Question: I am new to MVC. While working with MVC4 application. I am getting following errors in view(see screenshot for details). I have following code in controller action method.
'''
public ActionResult ShowData()
{
IEnumerable<object> data = AccountMaster.GetAccountsInfo(); ;
return View(data);
}
'''
and in my view
'''
@Model IEnumerable<dynamic>
@{
ViewBag.Title = "ShowData";
WebGrid grid=new WebGrid(Model);
}
<h2>ShowData</h2>
'''

as you can see I am getting this error in view. Can somebody please help me with this?
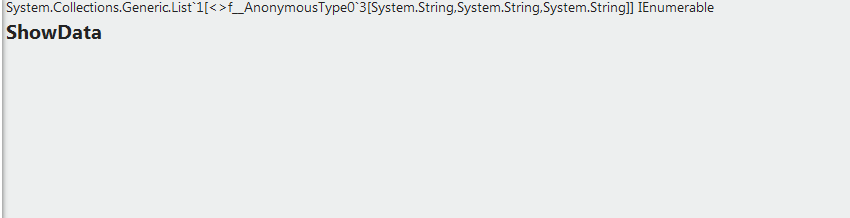
Answer: Please write '@Model' in small case '@model'
'@model IEnumerable<dynamic>'
I hope it will solve your issue.